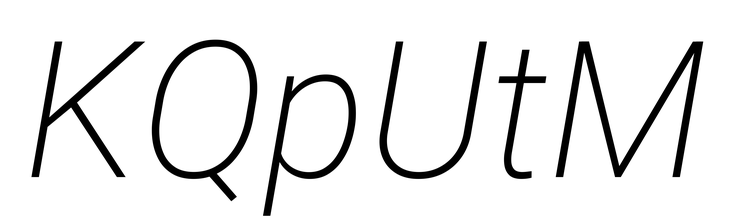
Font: Roboto-Italic_ExtraLight_Italic